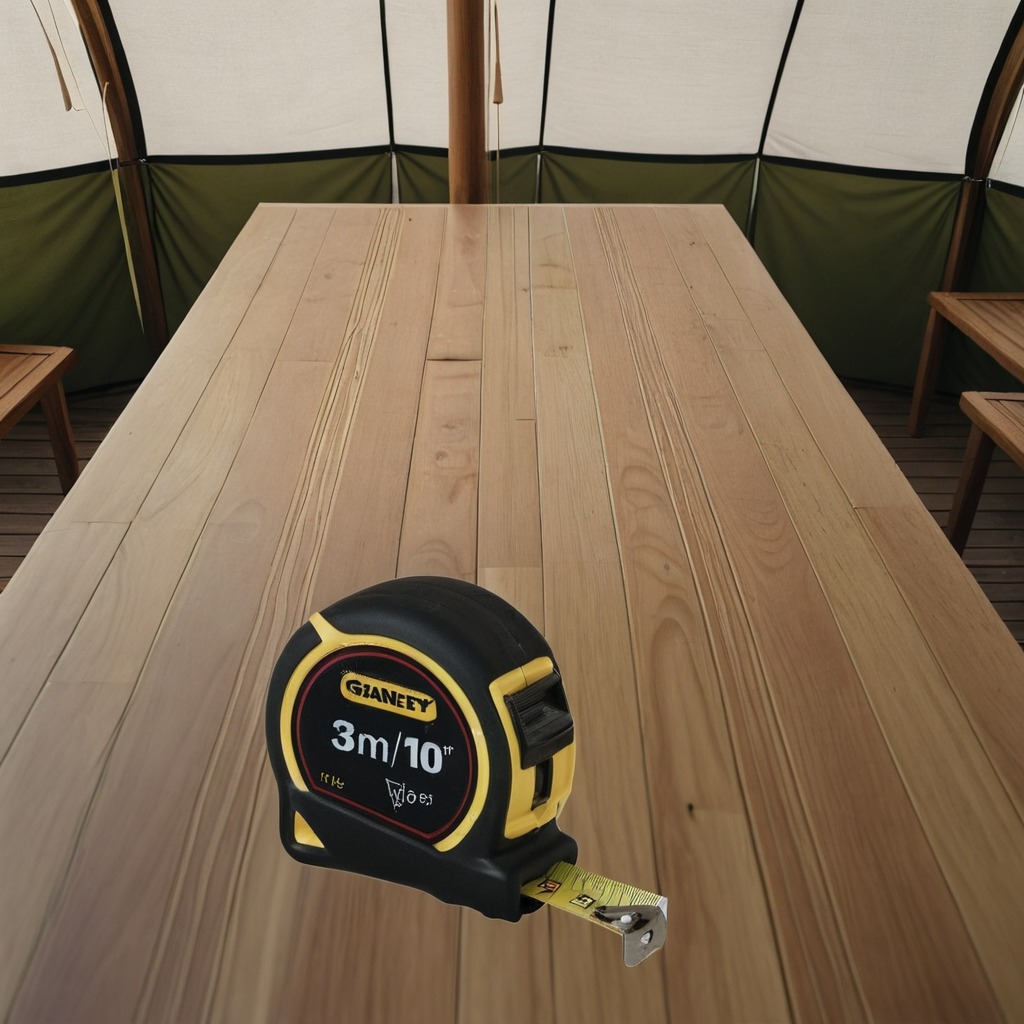
A measuring tape is lying on a wooden table inside a jungle field workshop tent.